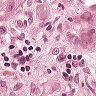
Metastatic tissue present: yes